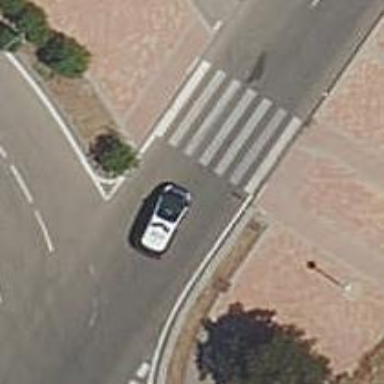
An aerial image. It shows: Uncontrolled crossing on the road.